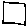
Label: square